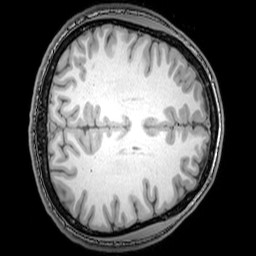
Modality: T1w
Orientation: axial
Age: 25
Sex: male
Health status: healthy
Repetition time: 0.081 s
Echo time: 0.037 s